Question: I am only able to grab cookies with the same domain, but when you view the cookies in the chrome dev tool, you can see a bunch of cookies with different domain values under the same url tree tab on the right like below. The circled cookie is from a different domain for example but show up under developer.chrome.com.

My question is how do you pull all the cookies from that domain tab with different domain values?
'''
chrome.cookies.getAll({'url': "http://developer.chrome.com"}, function (cookies) {
if (cookies) {
console.log(cookies); //will only pull cookies with domain value developer.chrome.com
}
});
'''
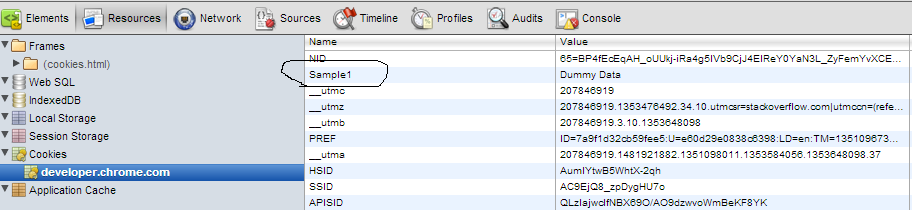
Answer: You need to inspect the requests being made on a tab to see which are making requests for cross-domain cookies.
In order to access the network api, you need to make a DevTools extension <URL>.
From there you need to make the following request:
'''
chrome.devtools.network.getHAR()
'''
This will log json regarding the network requests being made.
In that json, you can access a cookie object. The json is based on the HAR spec. <URL>